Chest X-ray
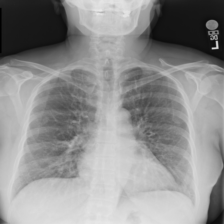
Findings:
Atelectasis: negative
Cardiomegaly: negative
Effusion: negative
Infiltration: negative
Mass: negative
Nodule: negative
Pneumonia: negative
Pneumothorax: negative
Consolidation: negative
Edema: negative
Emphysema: negative
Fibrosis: negative
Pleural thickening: negative
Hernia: negative